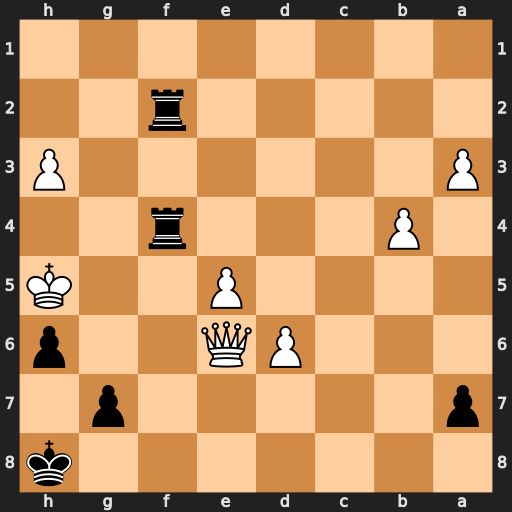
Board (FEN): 7k/p5p1/3PQ2p/4P2K/1P3r2/P6P/5r2/8
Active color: b
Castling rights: -
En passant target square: -
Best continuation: Rg2 Qg6 Rxg6 Kxg6 Kg8